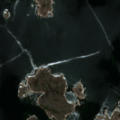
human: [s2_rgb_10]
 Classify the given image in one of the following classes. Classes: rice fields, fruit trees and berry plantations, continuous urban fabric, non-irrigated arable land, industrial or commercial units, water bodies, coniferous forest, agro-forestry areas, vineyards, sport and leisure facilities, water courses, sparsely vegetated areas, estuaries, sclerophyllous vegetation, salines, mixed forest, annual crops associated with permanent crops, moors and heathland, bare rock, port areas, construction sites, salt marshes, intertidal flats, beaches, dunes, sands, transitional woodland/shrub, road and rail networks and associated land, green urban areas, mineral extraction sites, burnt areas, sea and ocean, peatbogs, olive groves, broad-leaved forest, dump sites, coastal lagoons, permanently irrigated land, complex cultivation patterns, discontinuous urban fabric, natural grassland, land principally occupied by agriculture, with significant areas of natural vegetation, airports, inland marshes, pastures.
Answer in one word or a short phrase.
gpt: bare rock, sea and ocean